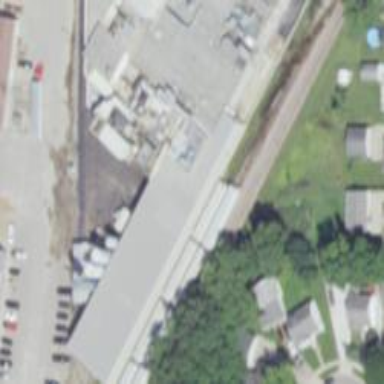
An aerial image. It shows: Railway siding with rails.